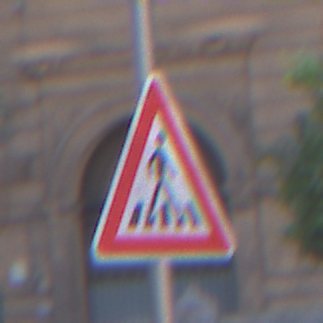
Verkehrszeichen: FussgaengerueberwegLinks
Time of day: SunriseSunset
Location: Outdoor (Urban)
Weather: PartlyCloudy
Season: NotSpecified
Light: Natural